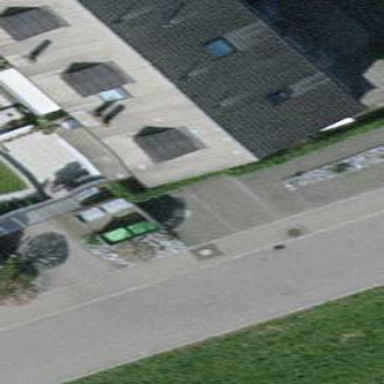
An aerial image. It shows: Semidetached house.